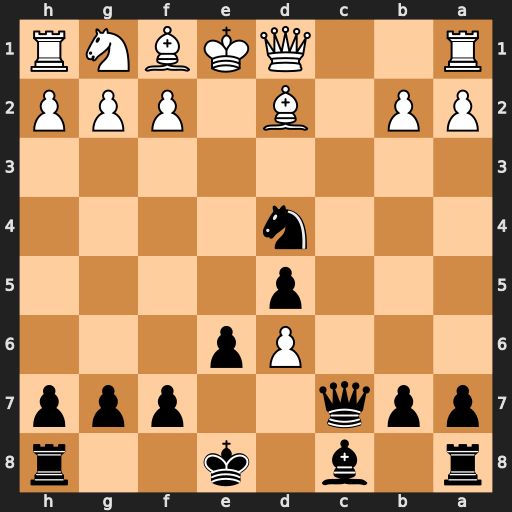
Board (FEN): r1b1k2r/ppq2ppp/3Pp3/3p4/3n4/8/PP1B1PPP/R2QKBNR
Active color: b
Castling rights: KQkq
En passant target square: -
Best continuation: Nc2+ Qxc2 Qxc2